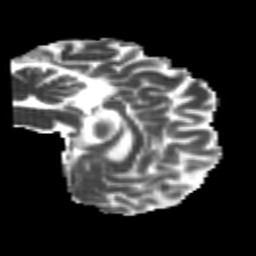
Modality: MD
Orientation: sagittal
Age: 22
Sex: male
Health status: healthy
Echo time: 0.074 s